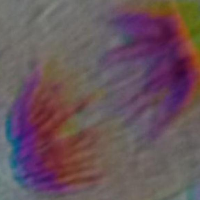
Label: anaphase